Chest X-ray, AP view. Patient: 66 years old, sex M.
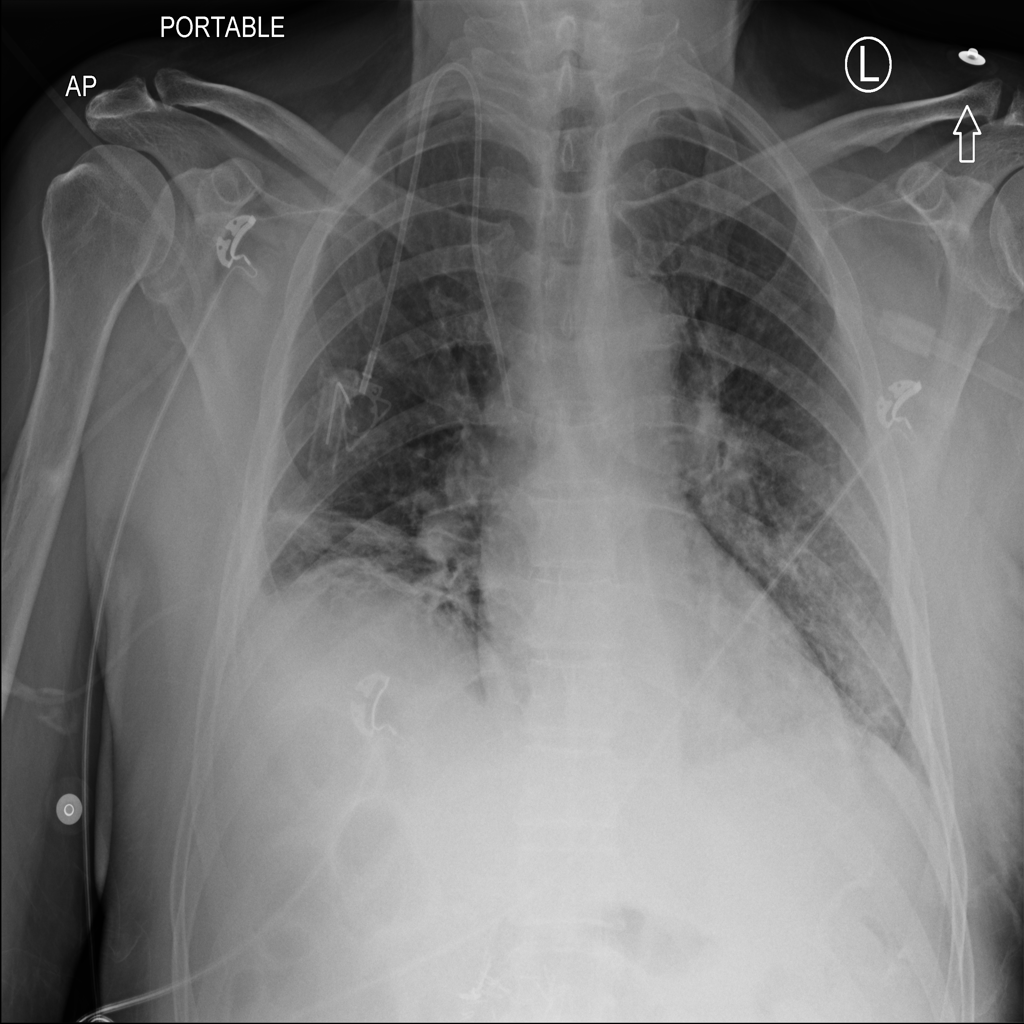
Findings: Atelectasis, Nodule, Pleural_Thickening